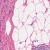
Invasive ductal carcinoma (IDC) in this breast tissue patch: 0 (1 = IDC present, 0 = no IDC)